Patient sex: F
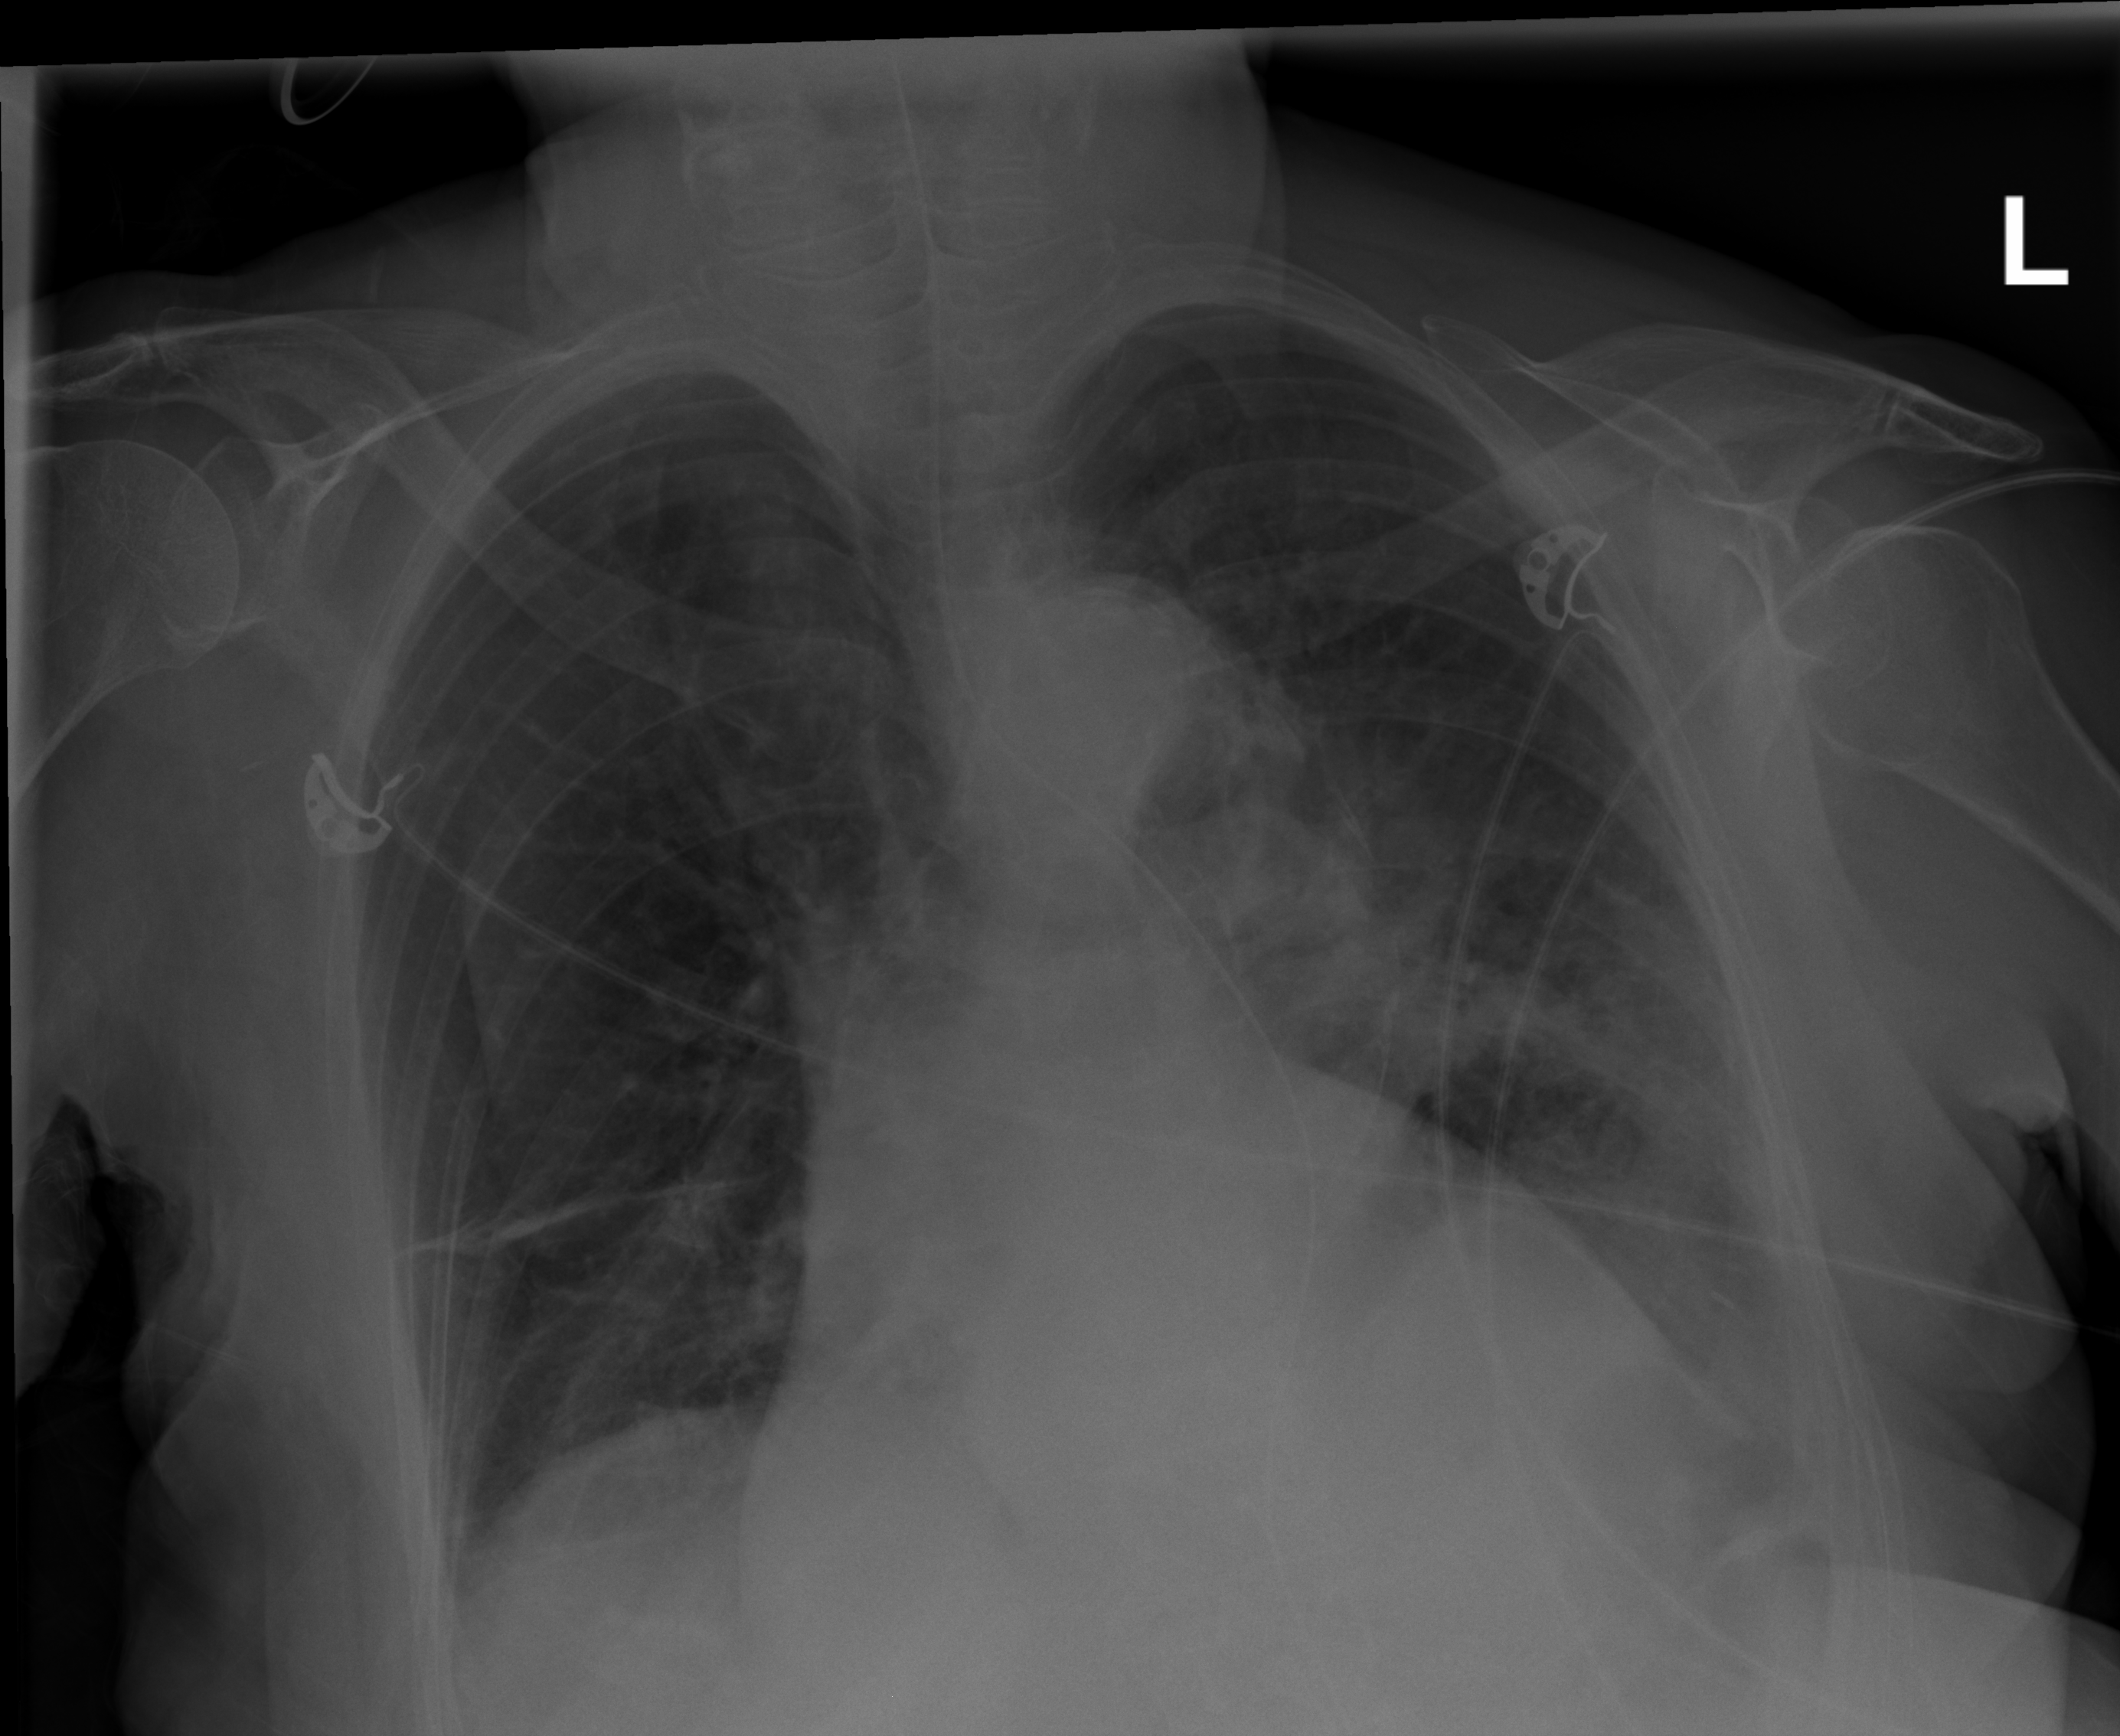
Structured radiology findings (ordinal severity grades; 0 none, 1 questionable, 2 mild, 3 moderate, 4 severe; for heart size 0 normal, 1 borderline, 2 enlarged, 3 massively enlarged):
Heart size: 2
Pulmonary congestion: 0
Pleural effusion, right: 2
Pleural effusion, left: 2
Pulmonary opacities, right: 0
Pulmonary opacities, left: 3
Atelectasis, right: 2
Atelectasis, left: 2